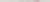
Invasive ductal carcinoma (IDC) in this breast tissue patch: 0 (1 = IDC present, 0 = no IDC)